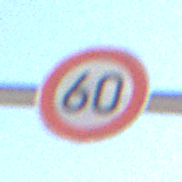
Verkehrszeichen: Geschwindigkeit60
Umgebung: Outdoor, RoadRail
Tageszeit: Midday
Wetter: Clear
Licht: Natural
Jahreszeit: Summer
Kontrast: HighContrast